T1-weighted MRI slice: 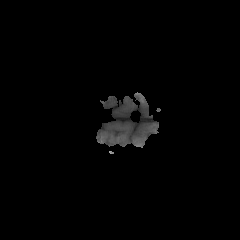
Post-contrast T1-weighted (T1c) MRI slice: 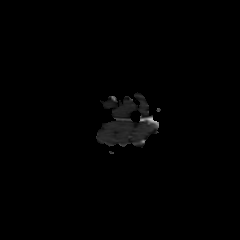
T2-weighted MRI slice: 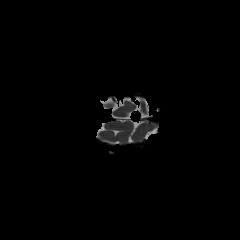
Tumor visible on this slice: no